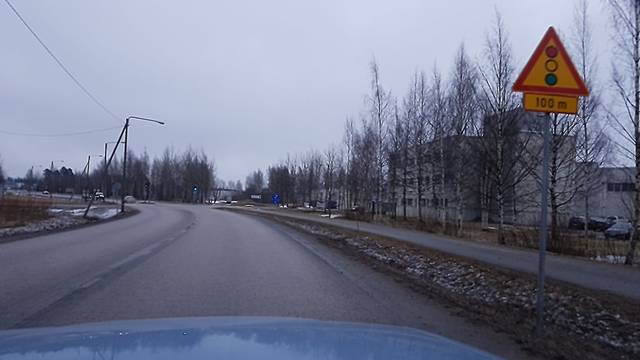
Region: Finland
Coordinates: 60.297, 24.971